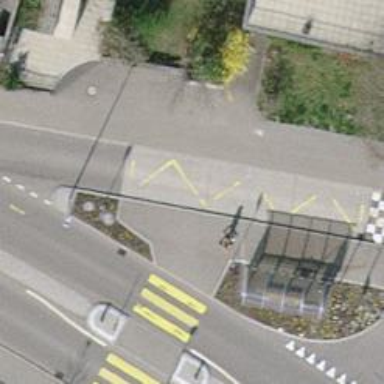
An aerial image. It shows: Bus stop equipped with public transport stop position.